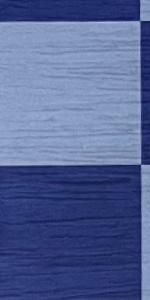
Label: Empty